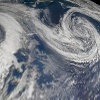
Label: cloud